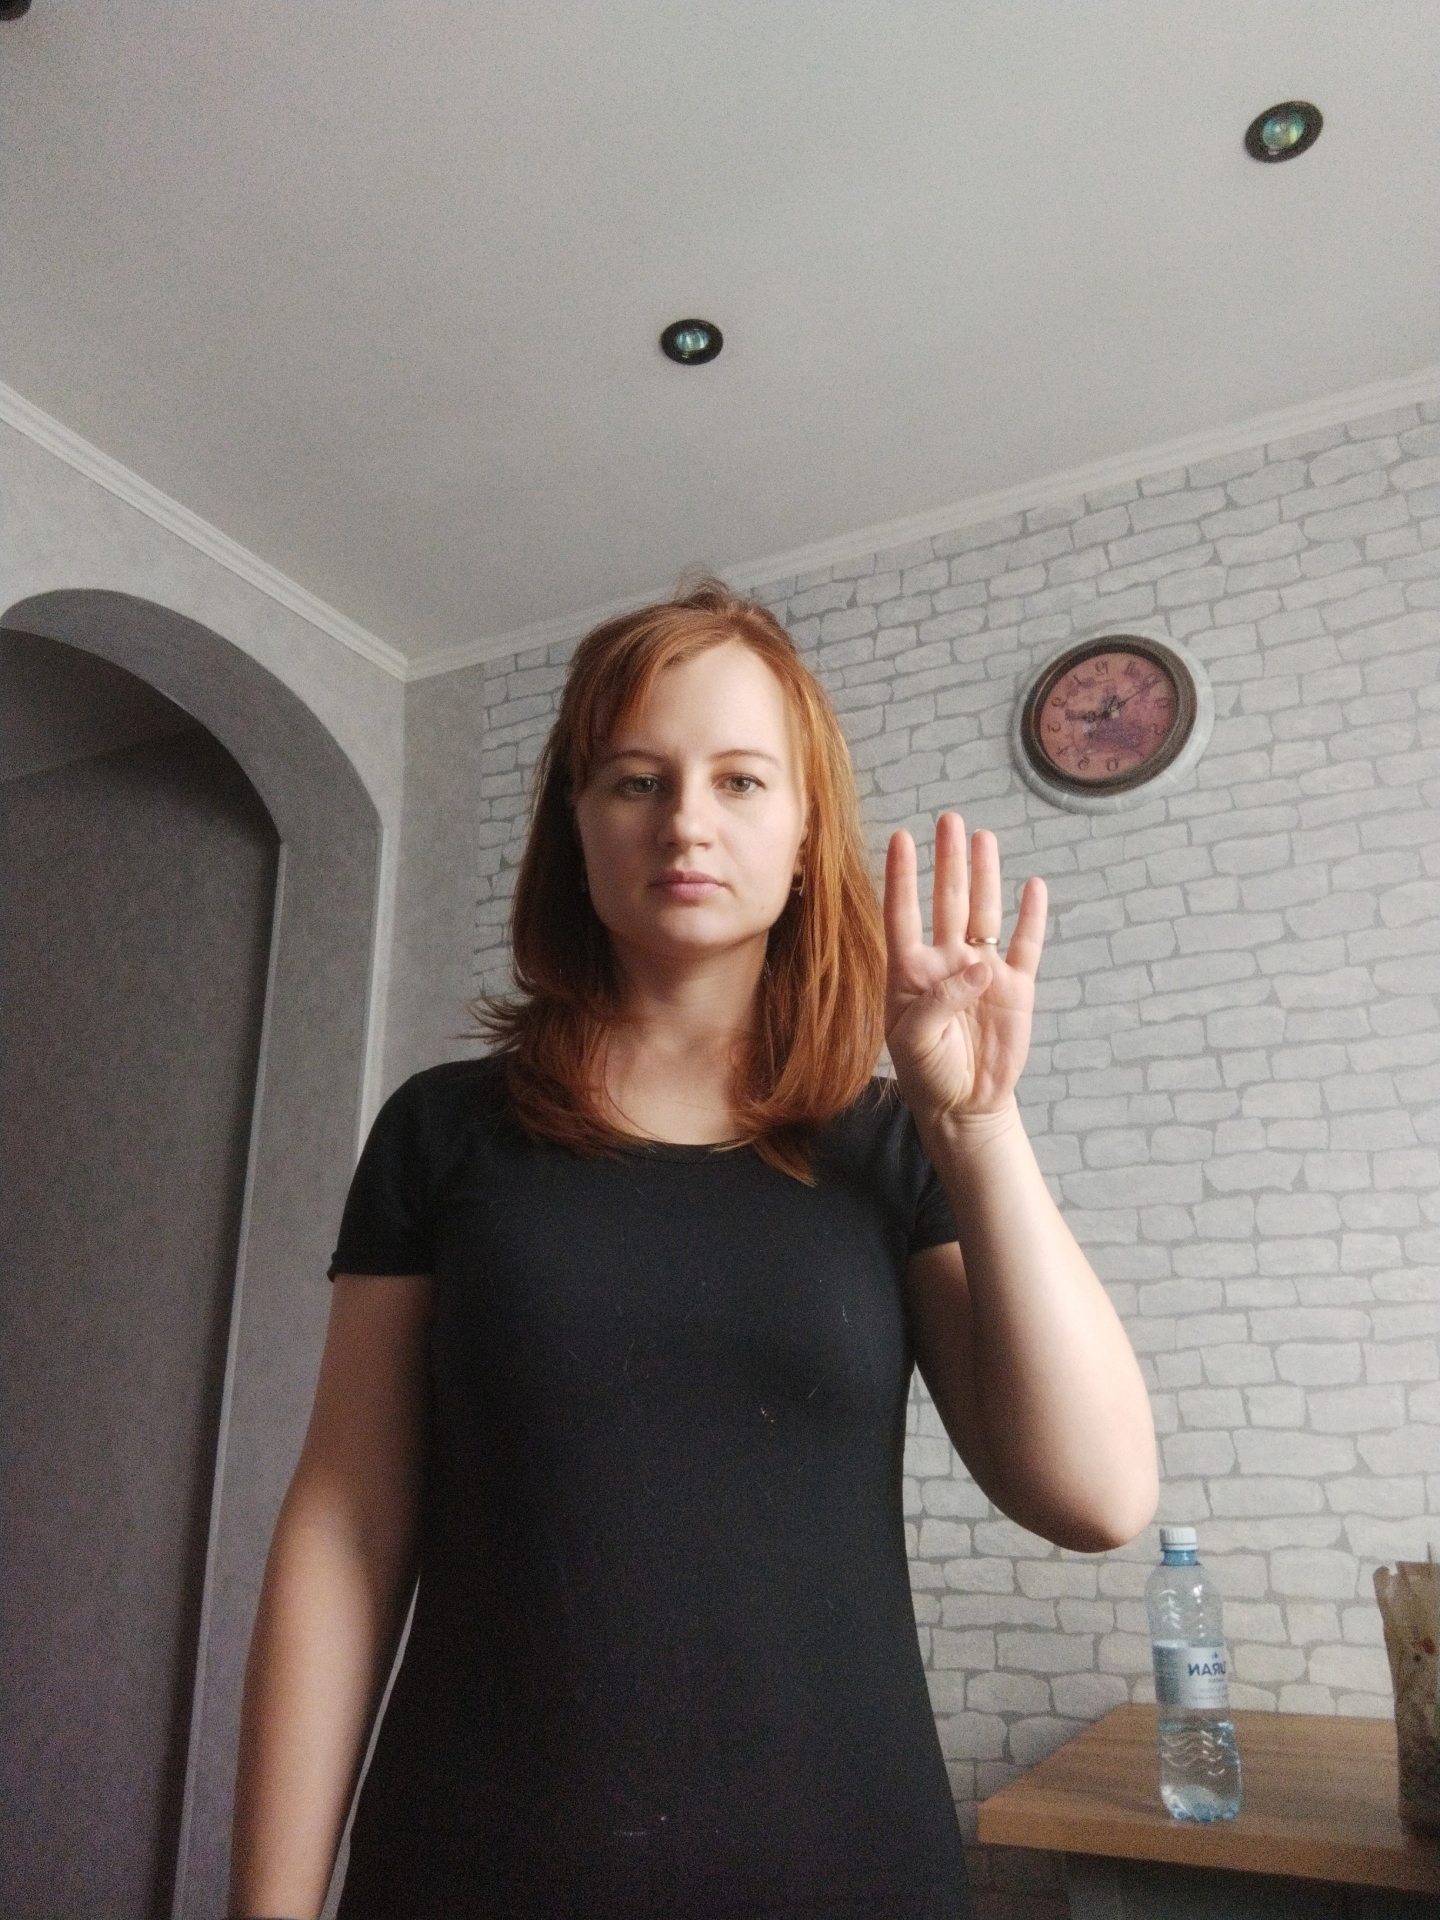
Label: noise